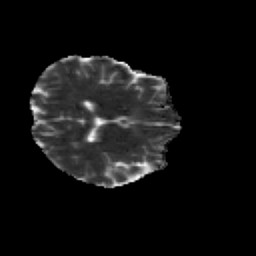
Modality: MD
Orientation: axial
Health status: healthy
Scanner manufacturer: siemens
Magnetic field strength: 3 T
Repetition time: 12 s
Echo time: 0.092 s